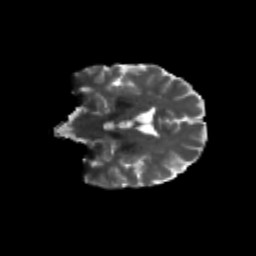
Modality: T2w
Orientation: coronal
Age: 50
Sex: female
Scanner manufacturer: siemens
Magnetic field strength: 3 T
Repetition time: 4.71 s
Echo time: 0.0906 s